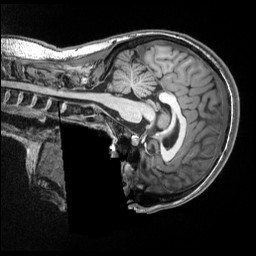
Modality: T1w
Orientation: sagittal
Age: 18
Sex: female
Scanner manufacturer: siemens
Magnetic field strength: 3 T
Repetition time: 2.5 s
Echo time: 0.00343 s